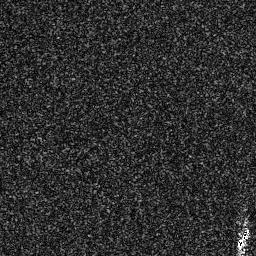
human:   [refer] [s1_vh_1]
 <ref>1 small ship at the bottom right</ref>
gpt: <box>[[91, 87, 98, 98, 0]]</box>